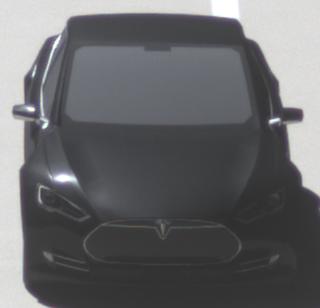
Make: Tesla
Model: Model S 60
Detailed model: Model S
Model produced from: 2013/10
Model produced until: 2014/10
Doors: 5
Color: black
Road condition: dry road
Daytime: midday
Contrast: high contrast